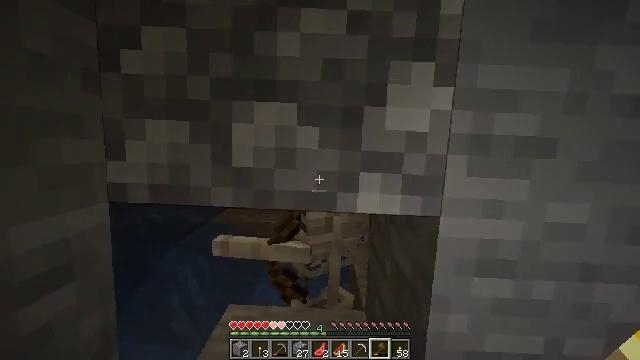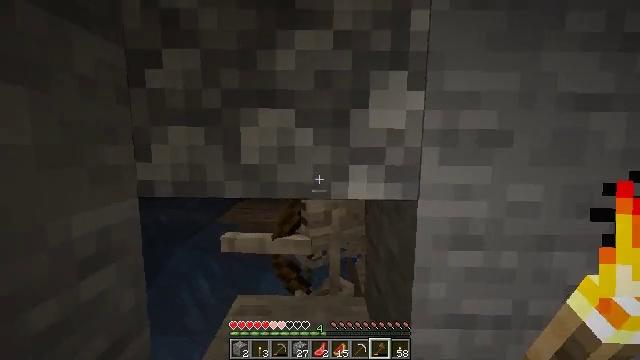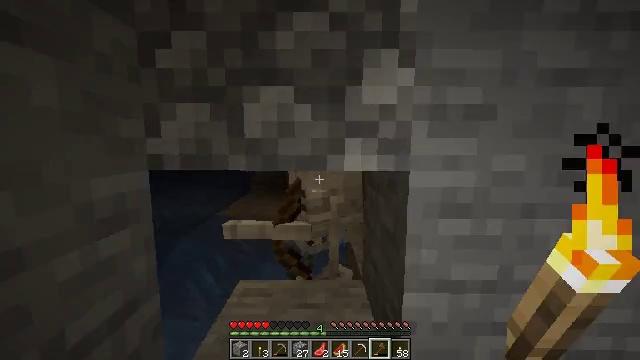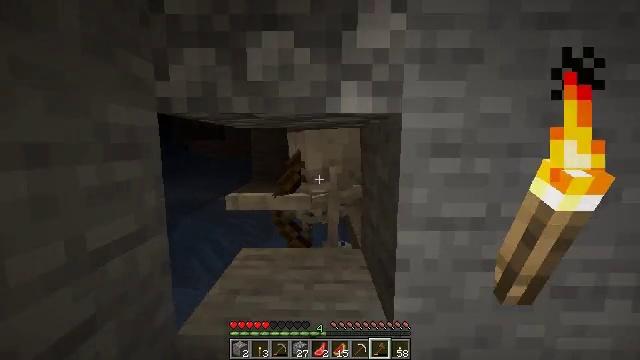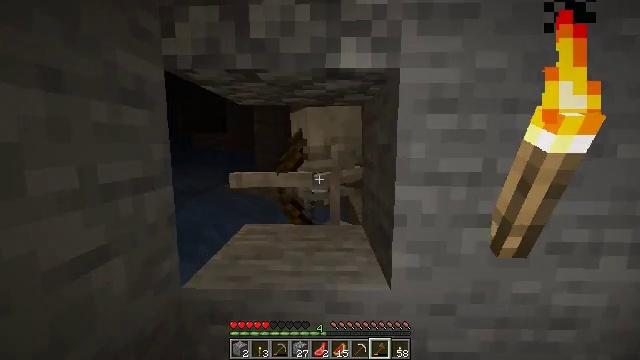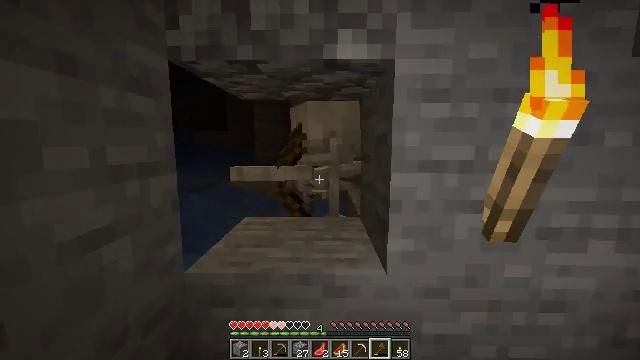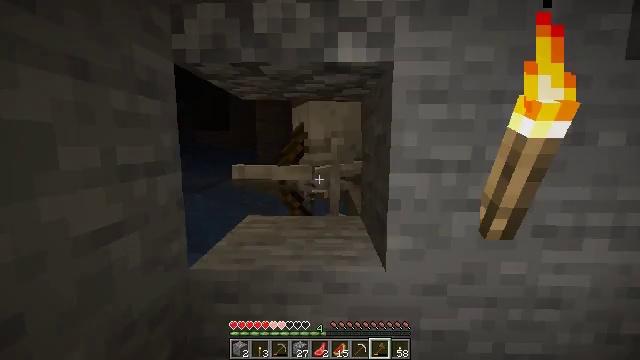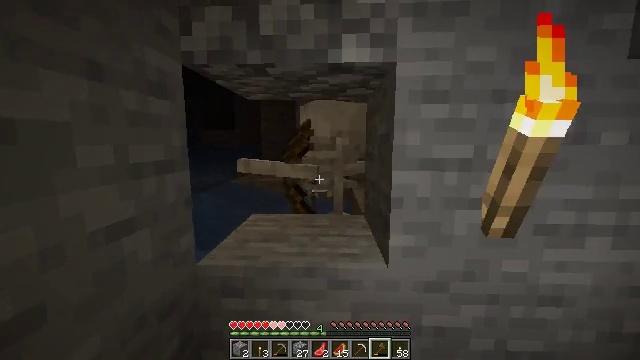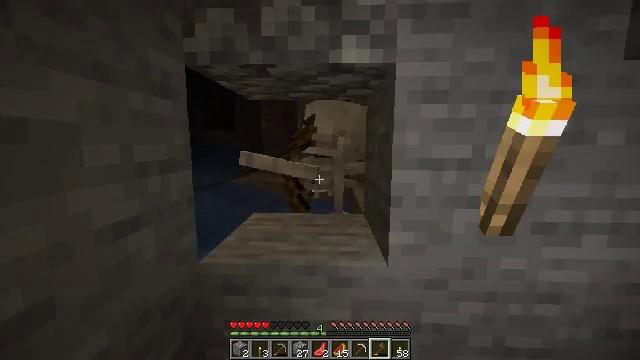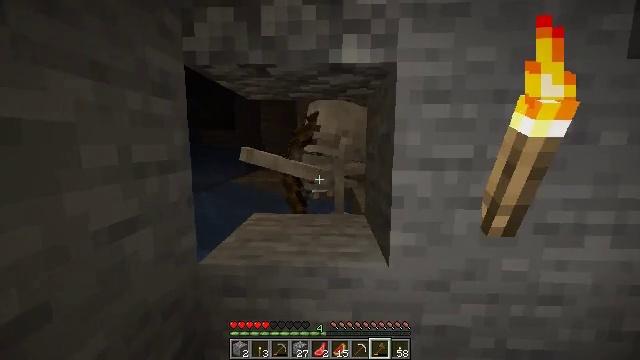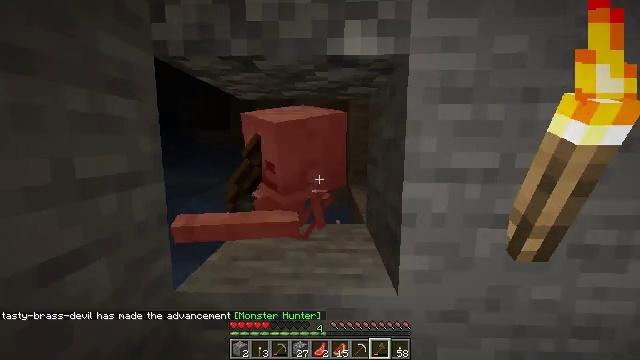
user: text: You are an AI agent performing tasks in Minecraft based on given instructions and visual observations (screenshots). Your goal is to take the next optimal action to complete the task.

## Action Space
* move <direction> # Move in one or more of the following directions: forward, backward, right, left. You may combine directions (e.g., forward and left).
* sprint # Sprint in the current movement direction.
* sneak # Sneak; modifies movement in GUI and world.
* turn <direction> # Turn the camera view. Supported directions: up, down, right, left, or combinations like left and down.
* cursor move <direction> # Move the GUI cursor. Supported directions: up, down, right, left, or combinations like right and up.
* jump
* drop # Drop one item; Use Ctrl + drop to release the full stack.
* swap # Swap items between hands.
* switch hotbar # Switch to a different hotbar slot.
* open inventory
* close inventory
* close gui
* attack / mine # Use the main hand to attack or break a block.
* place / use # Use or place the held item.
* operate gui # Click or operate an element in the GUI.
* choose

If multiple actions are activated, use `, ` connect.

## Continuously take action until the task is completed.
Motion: motion action
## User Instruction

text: Kill a skeleton.
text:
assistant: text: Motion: no_op
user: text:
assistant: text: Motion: attack / mine
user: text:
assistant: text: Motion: attack / mine
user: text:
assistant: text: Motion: no_op
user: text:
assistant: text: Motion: attack / mine
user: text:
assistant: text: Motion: attack / mine
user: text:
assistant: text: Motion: attack / mine
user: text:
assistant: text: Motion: attack / mine
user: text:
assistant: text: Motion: move forward, attack / mine
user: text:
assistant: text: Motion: move forward, attack / mine
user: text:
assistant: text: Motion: no_op